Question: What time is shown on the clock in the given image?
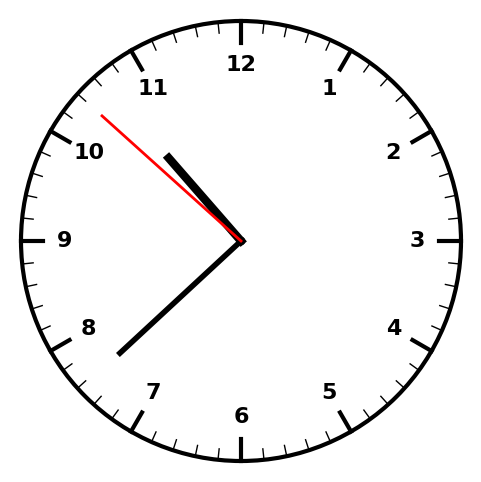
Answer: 10:37:52